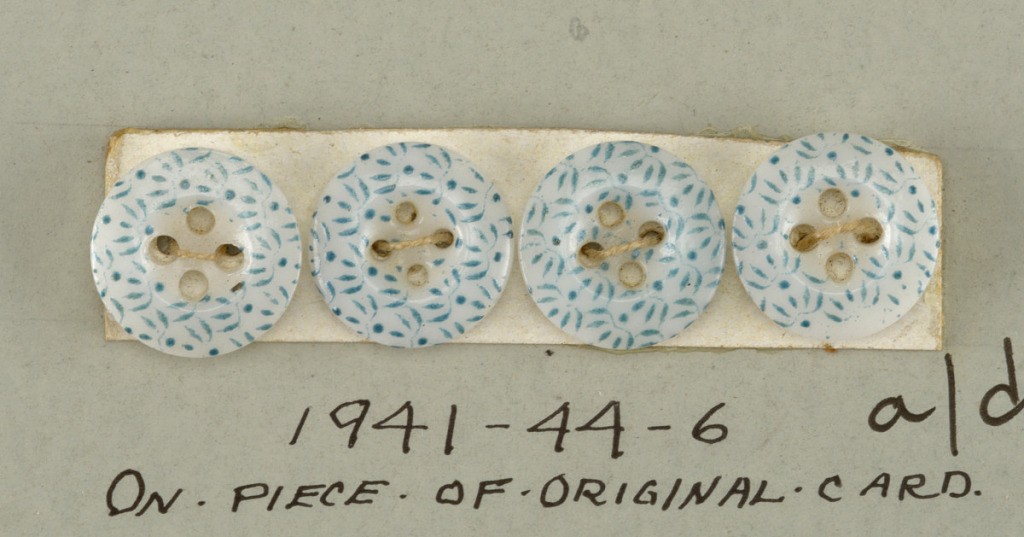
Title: Porcelain Buttons
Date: ca. 1860
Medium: porcelain
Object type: buttons
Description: Four matching calico buttons sewn on a card, affixed to large button card 6

On card 6